Field crop: tomato
Growth stage: 1
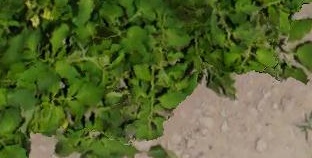
Species: tomato